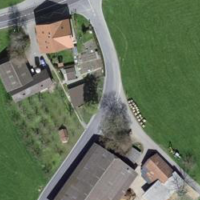
EUNIS habitat code: 55
Species observed at this site:
Filipendula ulmaria